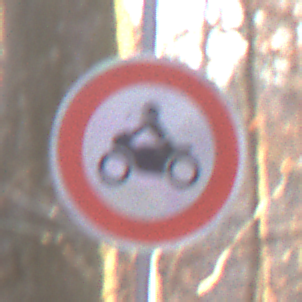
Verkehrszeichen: VerbotKraftraeder
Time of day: SunriseSunset
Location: Outdoor (Nature)
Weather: Clear
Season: Autumn
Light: Natural